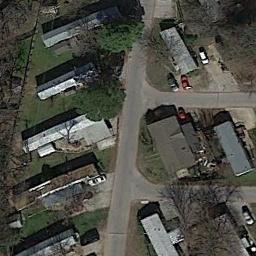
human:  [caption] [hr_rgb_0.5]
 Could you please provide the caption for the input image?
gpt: There are many buildings of different shapes and sizes in the mobile home parks .

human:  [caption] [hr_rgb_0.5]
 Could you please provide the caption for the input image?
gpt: The mobile home park is on the grass next to the road .

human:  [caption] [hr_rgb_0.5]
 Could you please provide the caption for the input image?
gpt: The mobile home park has some mobile homes on the grass and some roads go through the mobile home park .

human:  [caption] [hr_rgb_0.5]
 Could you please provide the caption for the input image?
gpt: There are three rows of mobile homes .

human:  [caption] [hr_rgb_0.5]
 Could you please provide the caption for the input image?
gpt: There are some buildings and withered trees in the mobile home park .